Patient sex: M
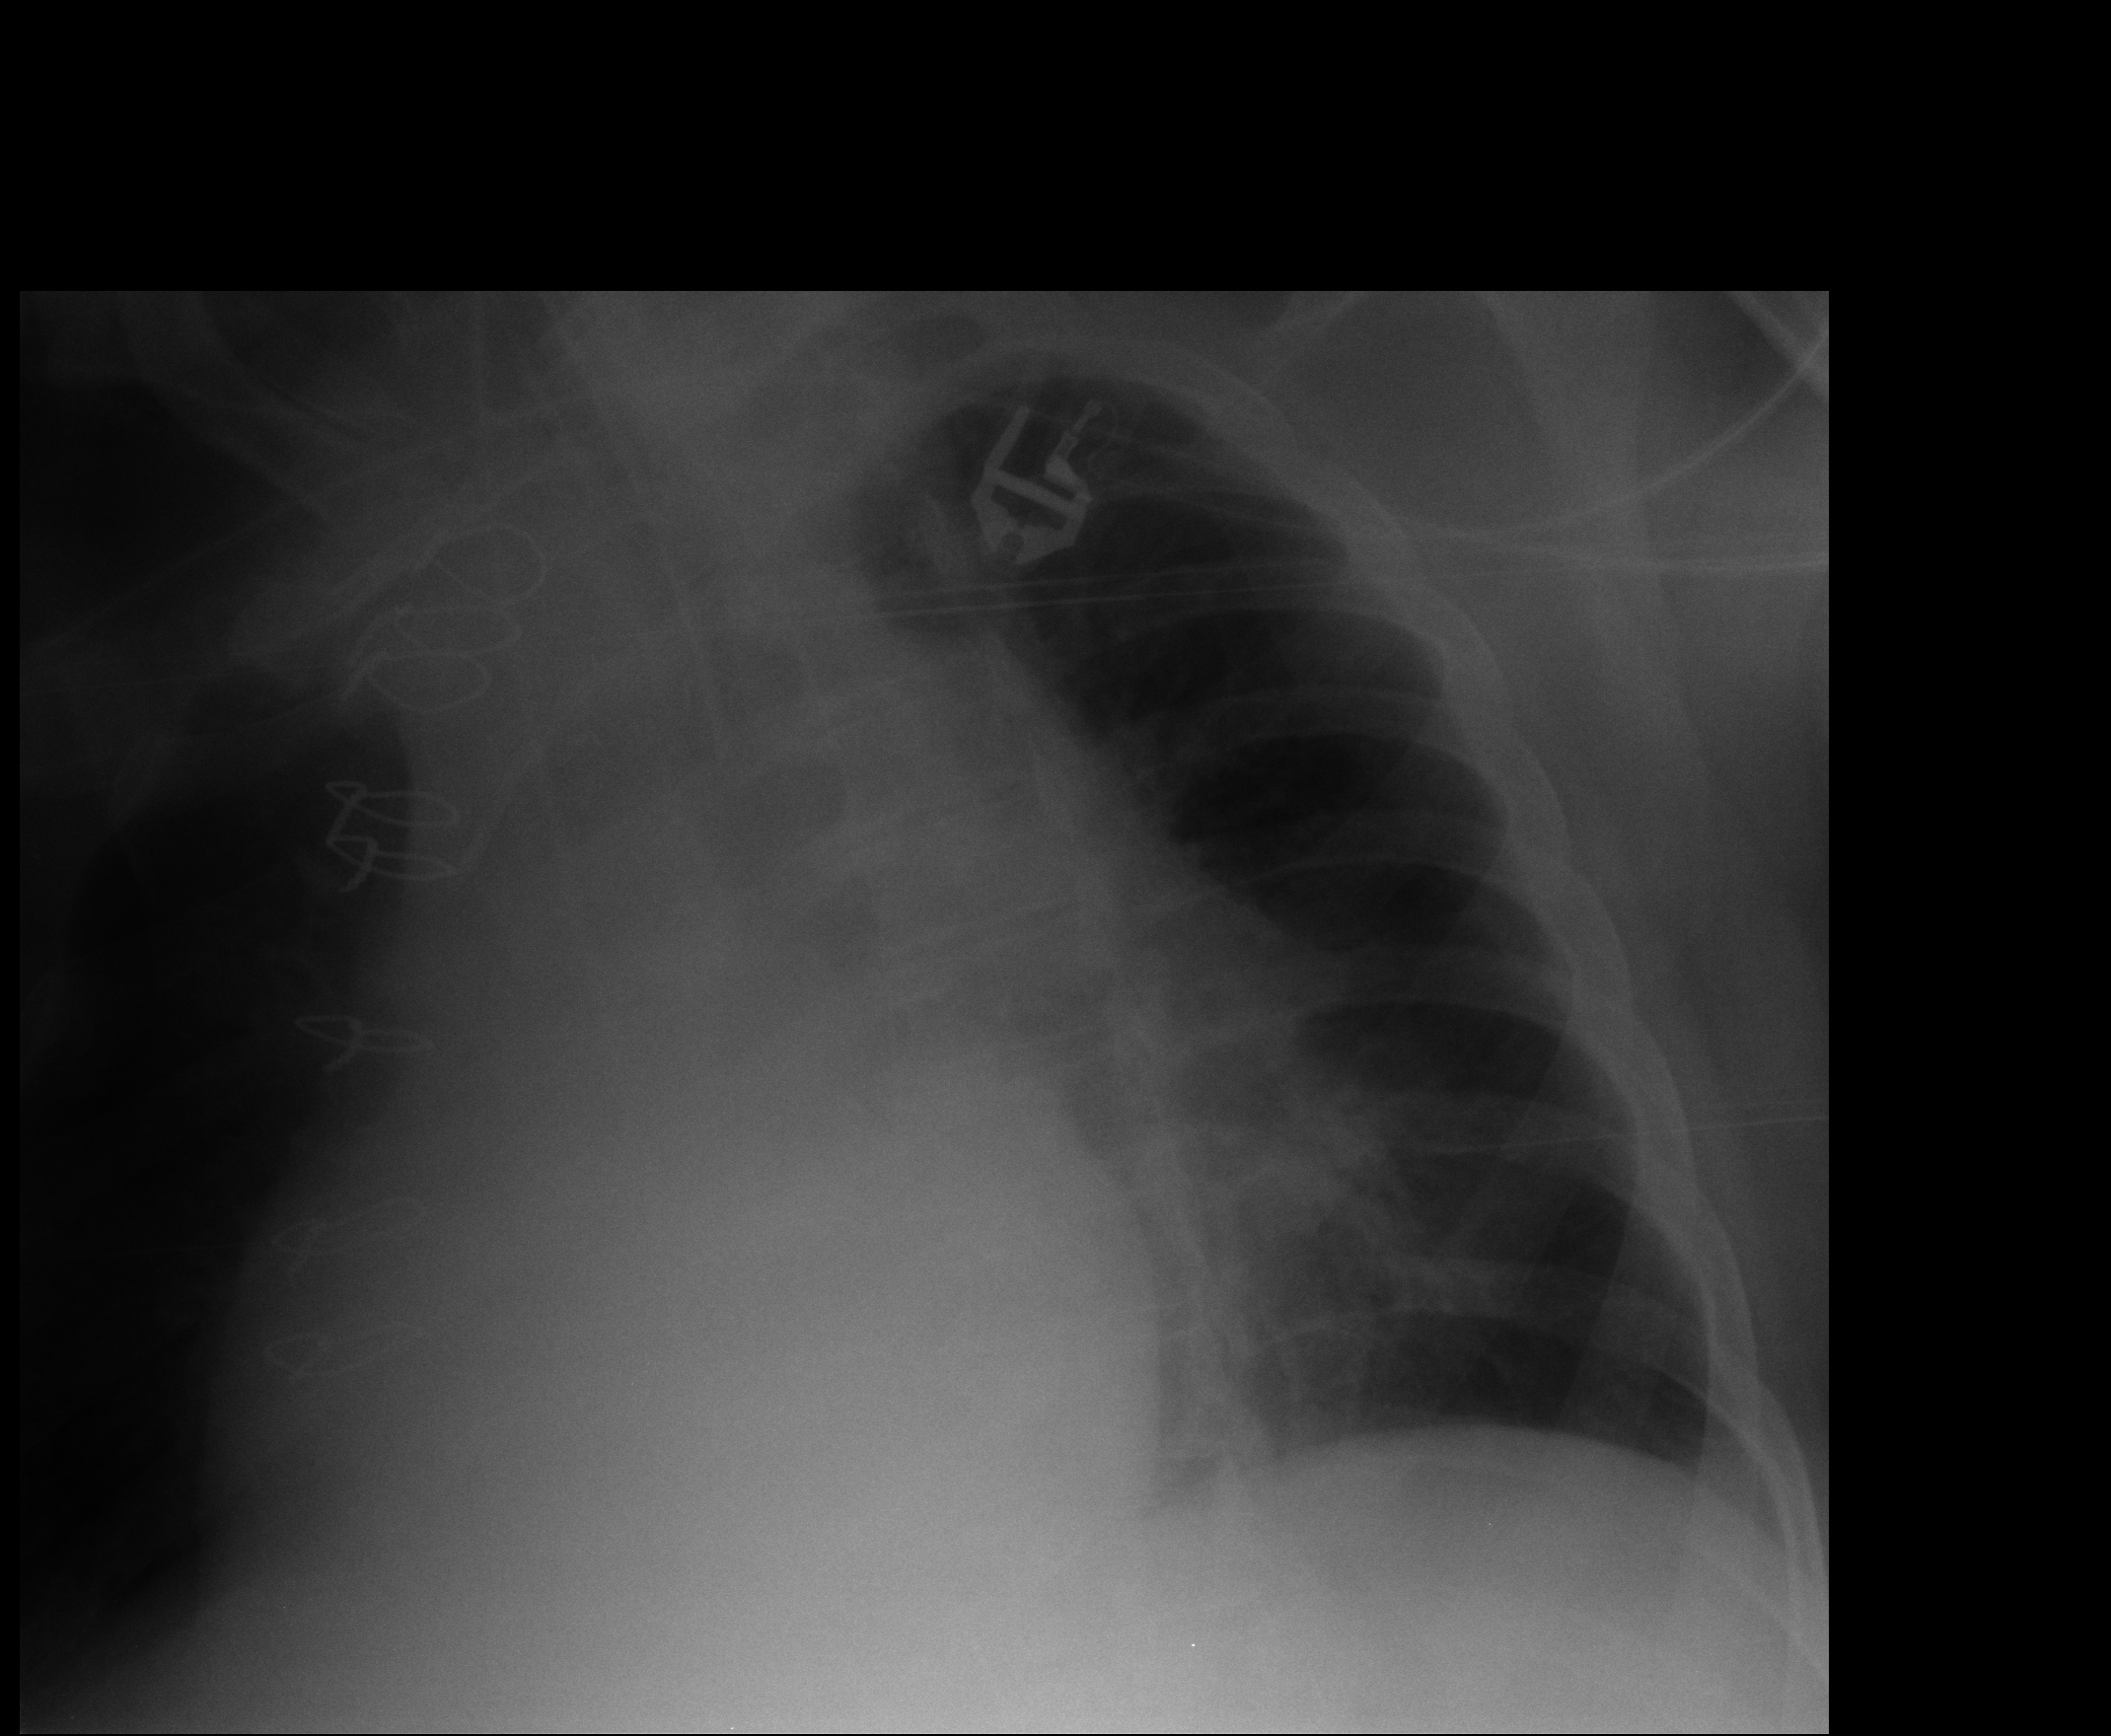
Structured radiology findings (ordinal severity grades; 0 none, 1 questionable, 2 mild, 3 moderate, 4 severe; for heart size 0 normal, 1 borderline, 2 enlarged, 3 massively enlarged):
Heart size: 2
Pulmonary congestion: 0
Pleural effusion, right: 0
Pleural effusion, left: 0
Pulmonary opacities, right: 0
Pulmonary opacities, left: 0
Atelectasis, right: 0
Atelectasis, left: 2